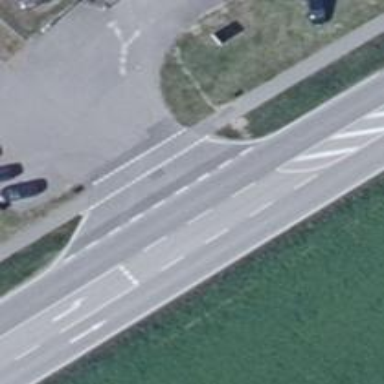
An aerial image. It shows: Asphalt road with primary highway and cycle track.